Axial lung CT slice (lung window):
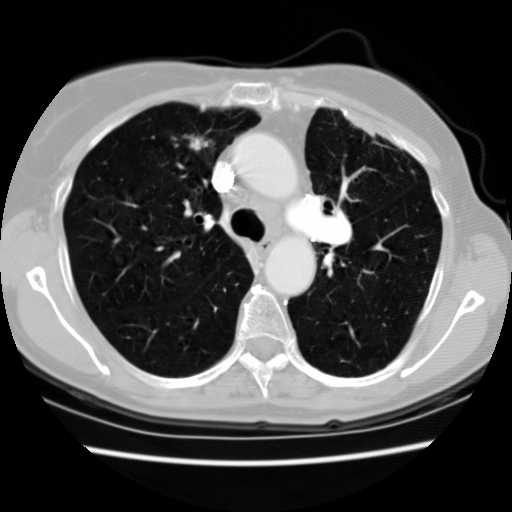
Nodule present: yes
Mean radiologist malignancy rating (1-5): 4.75